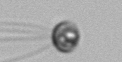
Label: flagellate_morphotype1